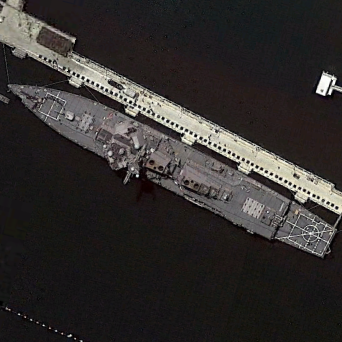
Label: destroyer